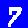
Digit: 7